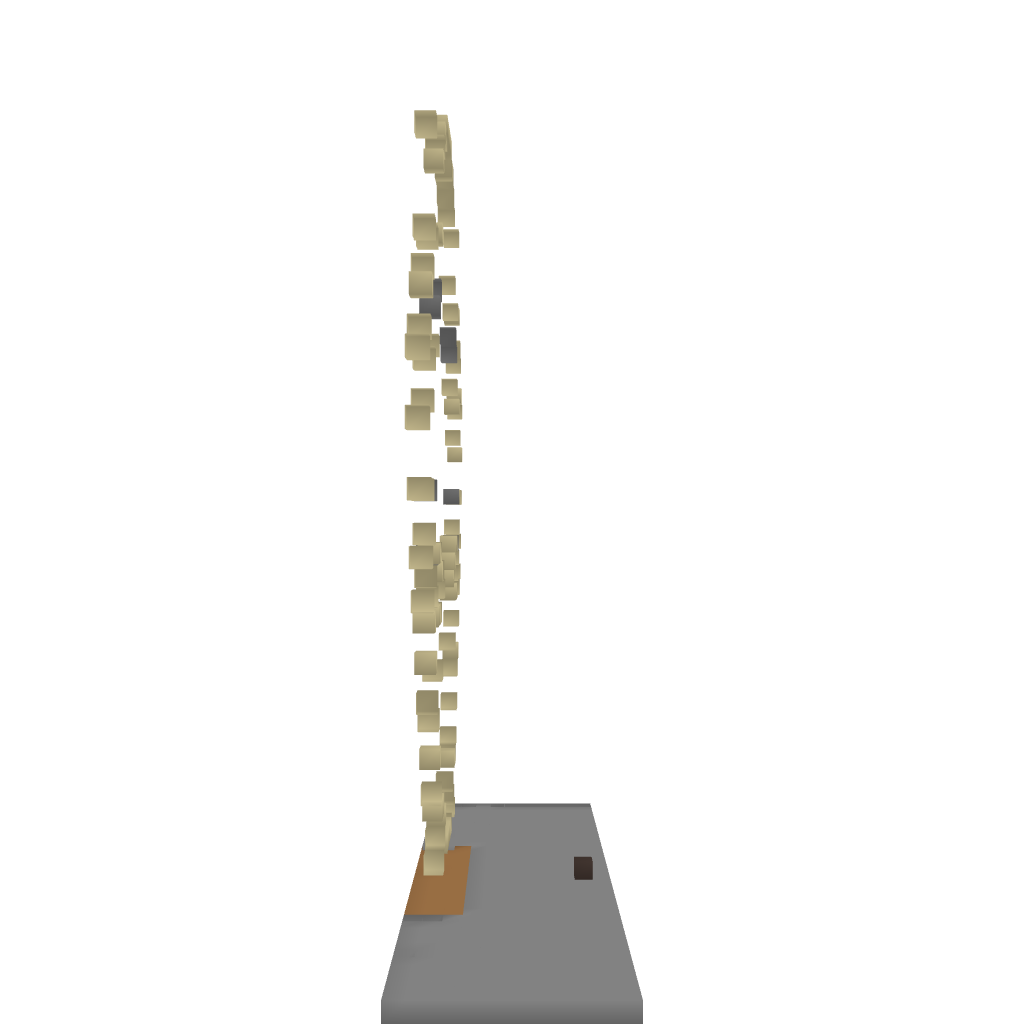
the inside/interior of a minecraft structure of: General Grievous